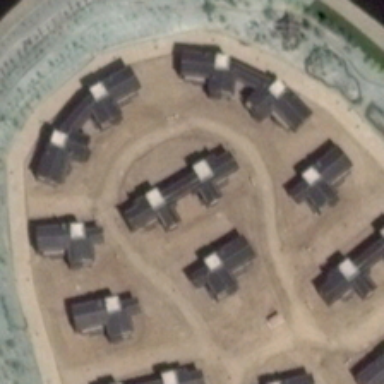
Some buildings are in a medium residential area .